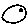
Label: moon